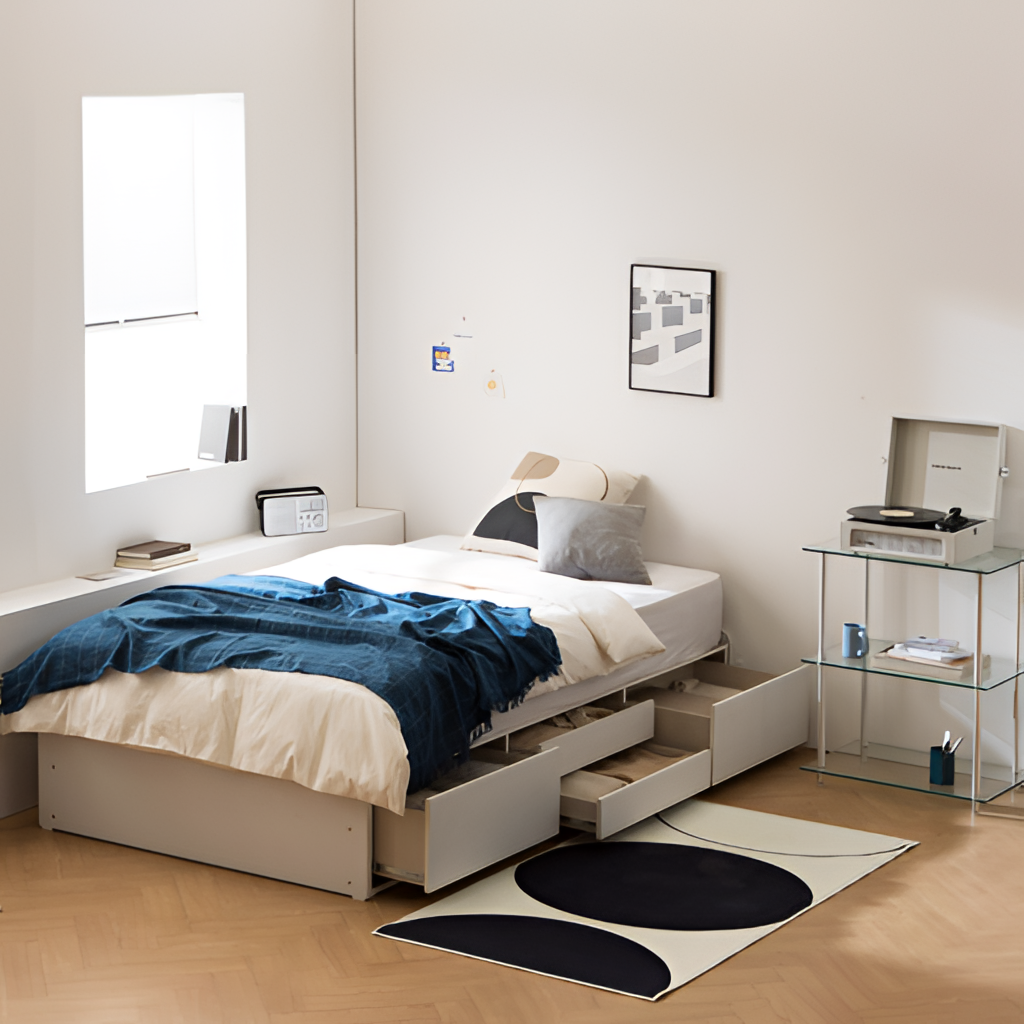
wood platform bed, bedroom, paint wallpaper, with solid pattern, brown wood flooring, with herringbone pattern, modern